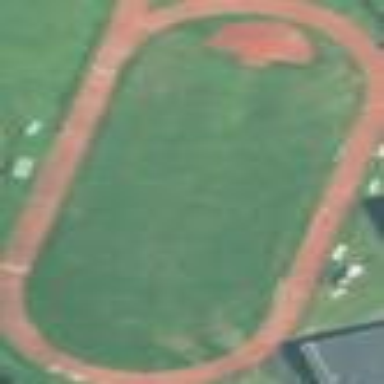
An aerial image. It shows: Track located within leisure land area.